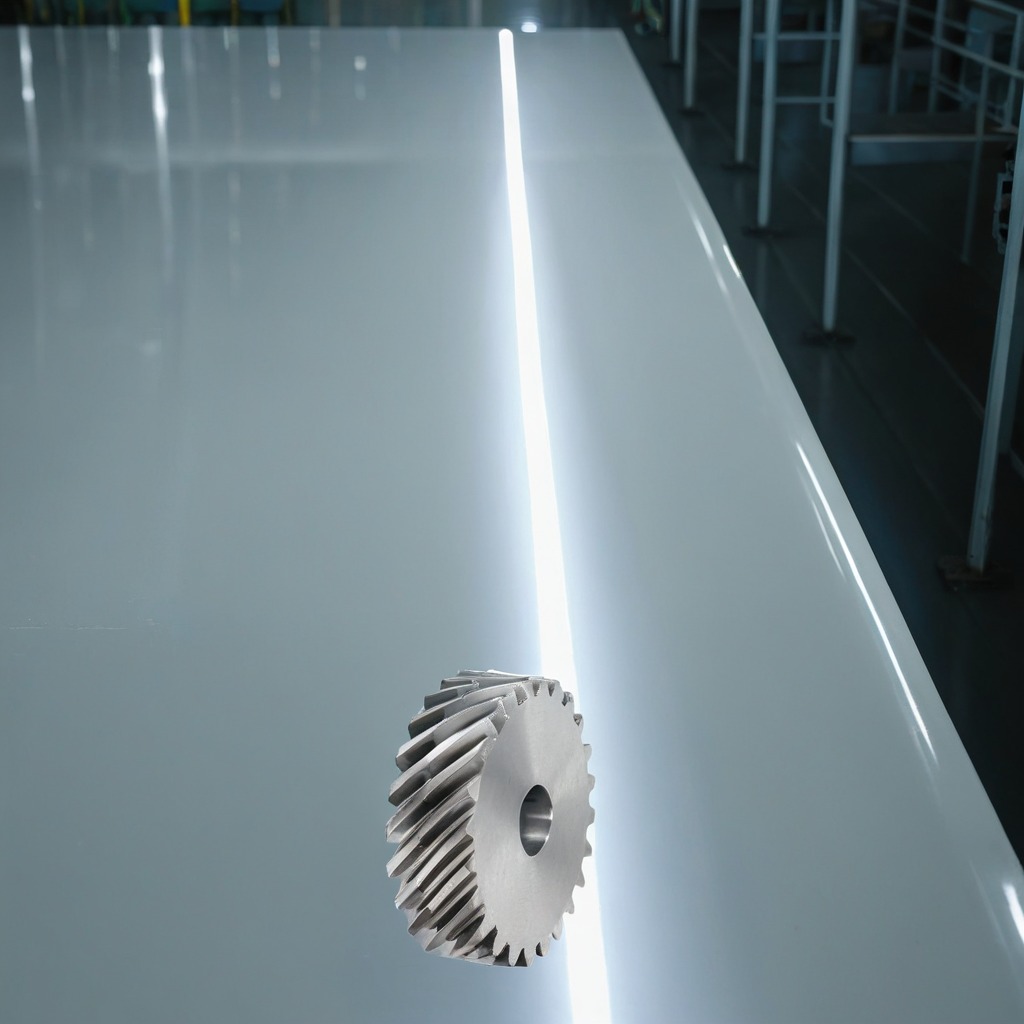
A steel gear with teeth is lying on the table in the ship maintenance bay industrial lighting.